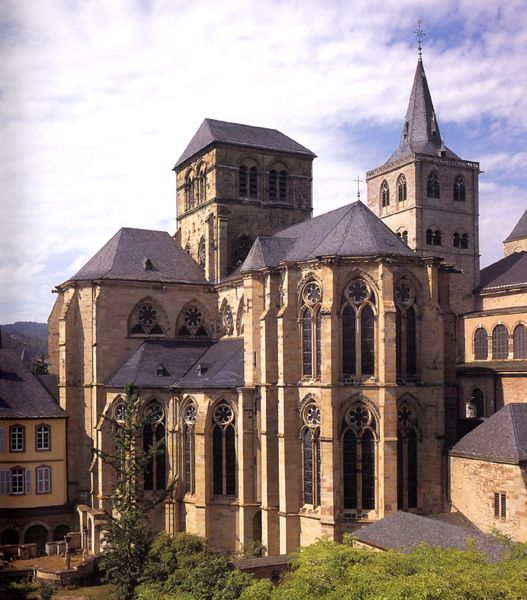
Titel: Liebfrauenkirche in Trier
Standort: Trier, Liebfrauenkirche (EU - D - RP)
Schlagwörter: baum, himmel, schatten, wolken, bäume, kirchturm, stadt, fenster, frankreich, glas, licht, stützen, dach, architektur, spitze, stein, morgen, kirche, land, gotik, kirchturmspitze, turm, deutschland, spanien, bogen, dächer, mauer, platz, rundbogen, frühling, kloster, dom, gauben, kathedrale, aussenansicht, kreuze, sandstein, gotisch, rosette, spitzbogen, spitzbögen, mauern, apsis, rundbögen, chor, sieben, freundlich, rosetten, sakralbau, osten, basilika, romanisch, fensterrose, giebeldach, kirchenfenster, kirchendach, doppelreihig, ostfassade, wönde, triforum, flankenturm, amuerwerk, wetterkreuz